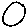
Label: circle